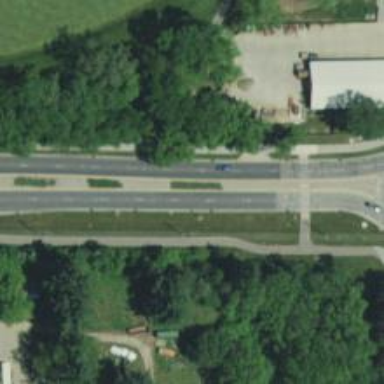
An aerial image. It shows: Asphalt cycleway.